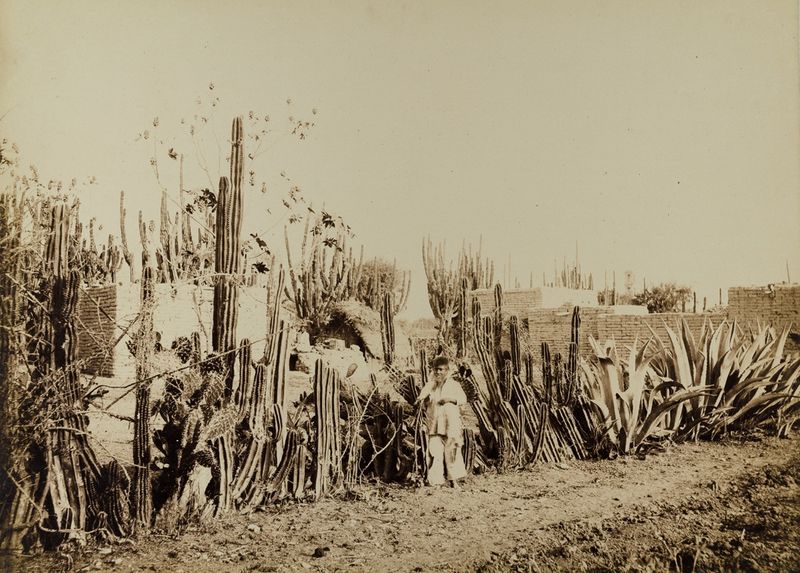
Titel: No. 226. Cactus Fence in Salamanca, Mexico.
Künstler: William Henry Jackson
Standort: Hamburg
Institution: Museum für Kunst und Gewerbe Hamburg
Schlagwörter: baum, mann, landschaft, zaun, portrait, strauch, figur, mauer, foto, fotografie, photographie, photo, karton, kakteen, kaktus, anlagen, palisade, albumin, landschaften, landschaftsdarstellung, lichtbild, das, reisefotografie, exotische, bäume, sträucher, porträt, schwarzweißpositivverfahren, silbersalzverfahren, schwarzweißfotografie, reisephotographie, albuminpapier